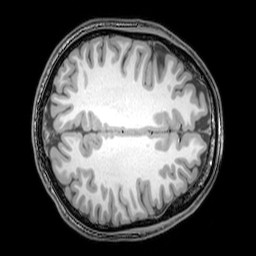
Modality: T1w
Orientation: axial
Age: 24
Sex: male
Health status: healthy
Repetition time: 0.081 s
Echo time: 0.037 s